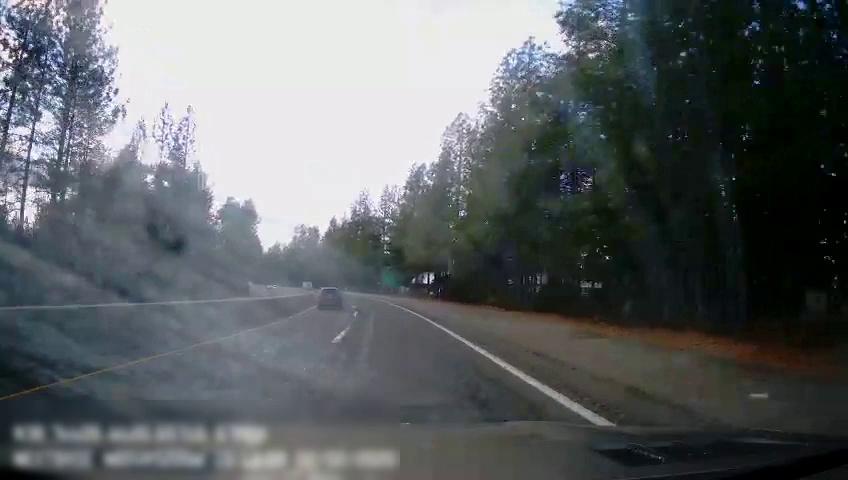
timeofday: Day
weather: Sunny
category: Drivable Space
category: Vehicles | SUV
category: Lanes | Alternate Lane
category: Lanes | Current Lane
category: Lanes | Alternate Lane
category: Traffic | Signs